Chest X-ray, AP view. Patient: 23 years old, sex M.
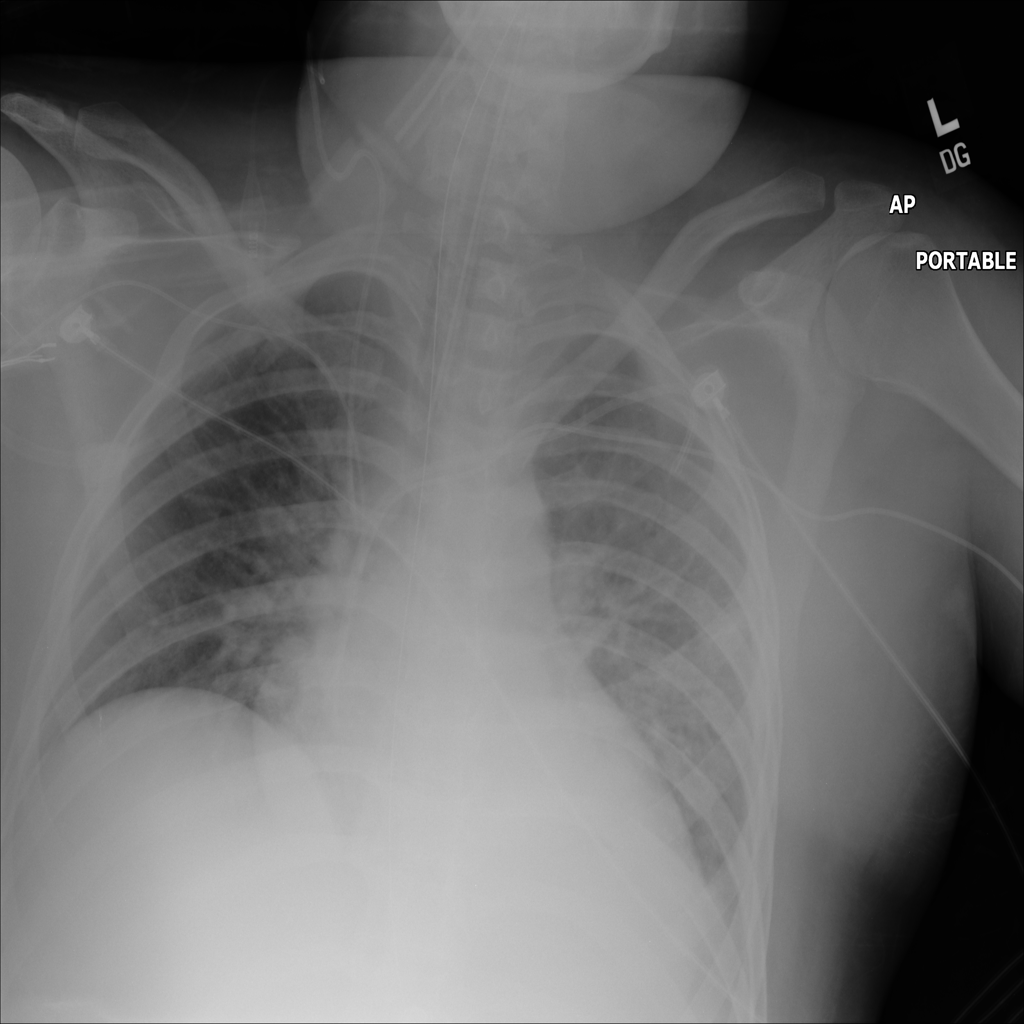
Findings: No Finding